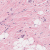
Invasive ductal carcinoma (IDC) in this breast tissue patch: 0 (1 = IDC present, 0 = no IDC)